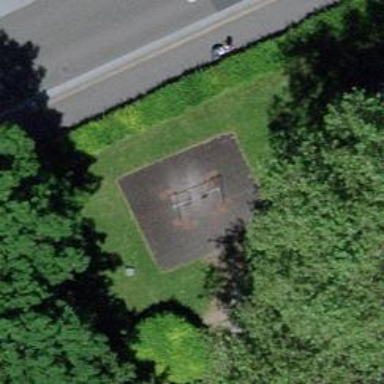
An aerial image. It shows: Playground structure designed with castle theme.